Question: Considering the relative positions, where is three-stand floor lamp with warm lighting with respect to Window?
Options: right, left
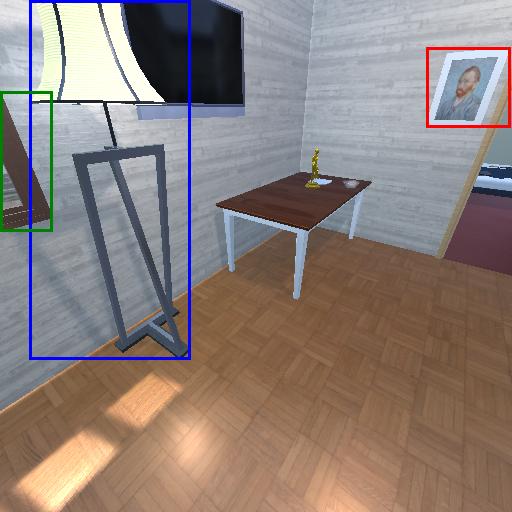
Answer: right